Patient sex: F
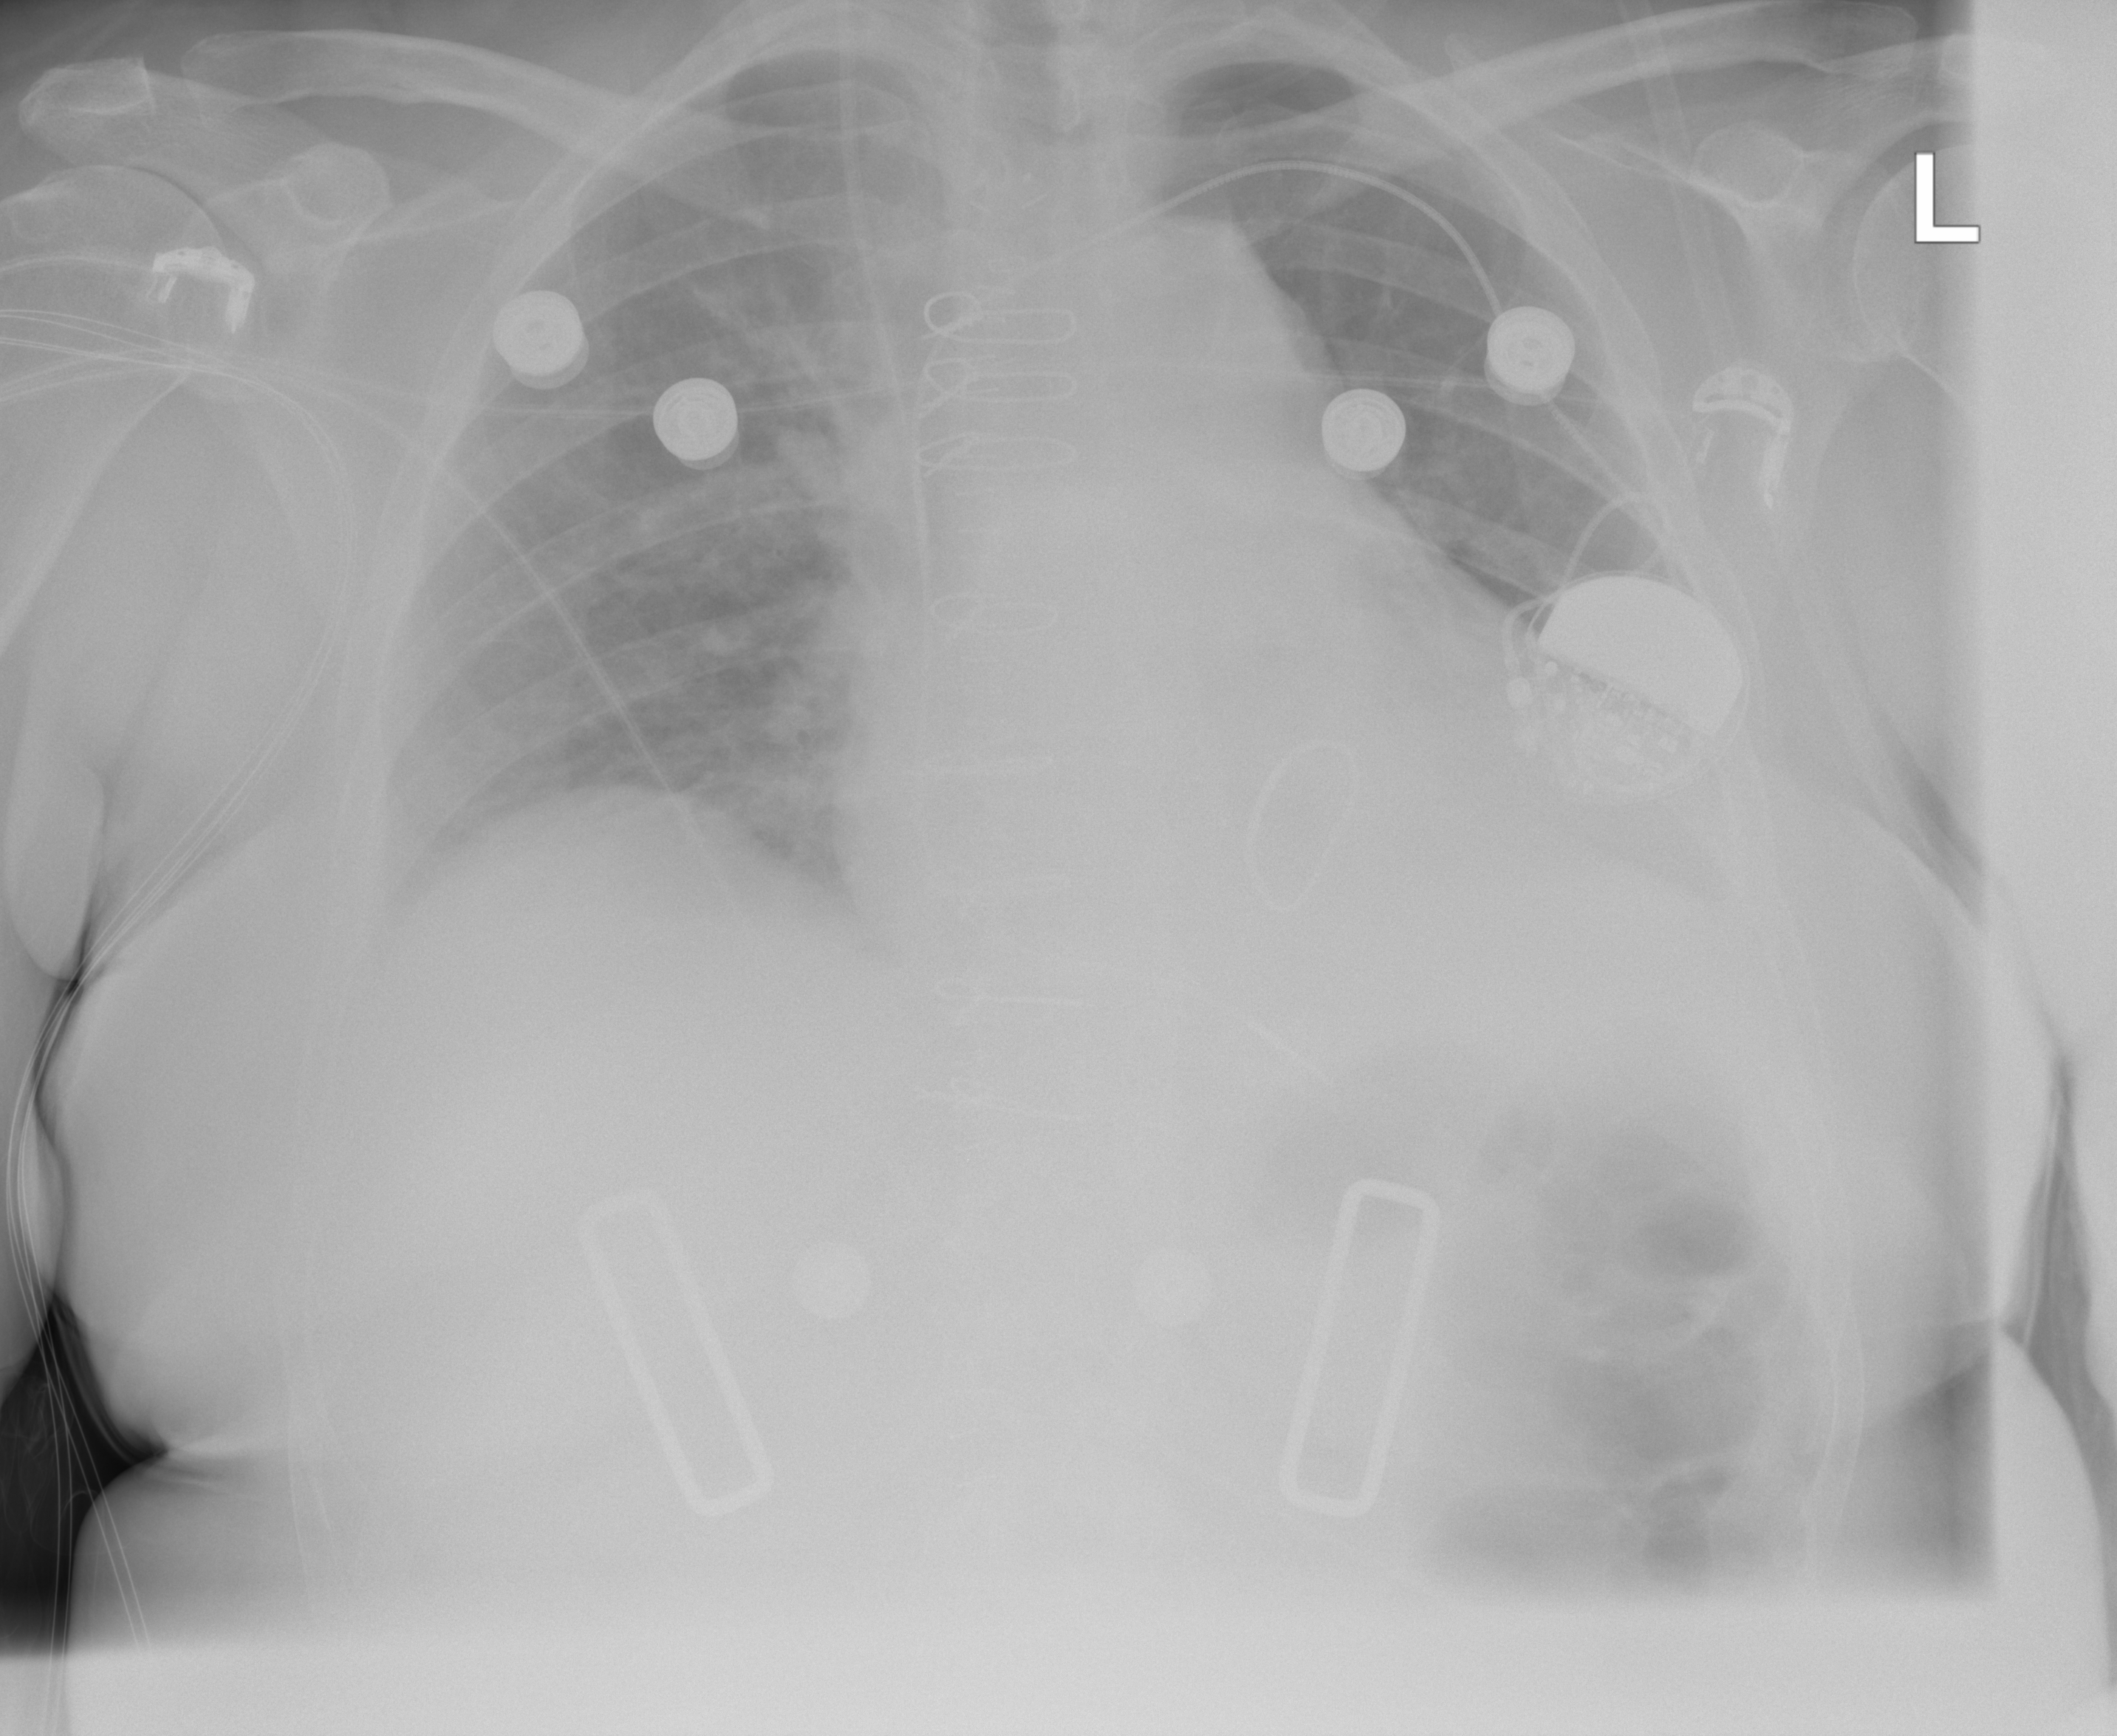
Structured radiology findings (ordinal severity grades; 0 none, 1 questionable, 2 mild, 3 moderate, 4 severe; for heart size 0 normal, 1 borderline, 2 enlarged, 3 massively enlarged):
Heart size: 1
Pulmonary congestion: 0
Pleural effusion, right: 0
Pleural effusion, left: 1
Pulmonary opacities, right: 0
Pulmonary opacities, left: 0
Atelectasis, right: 0
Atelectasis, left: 2